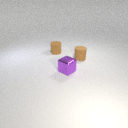
small purple metal cube in front of small brown rubber cylinder